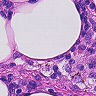
Metastatic tissue present: no